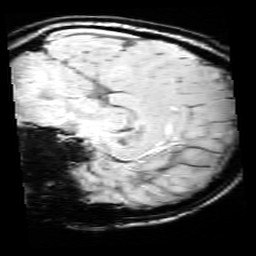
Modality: SWI
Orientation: sagittal
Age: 11
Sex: female
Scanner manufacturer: siemens
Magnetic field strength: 3 T
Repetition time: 0.027 s
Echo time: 0.02 s